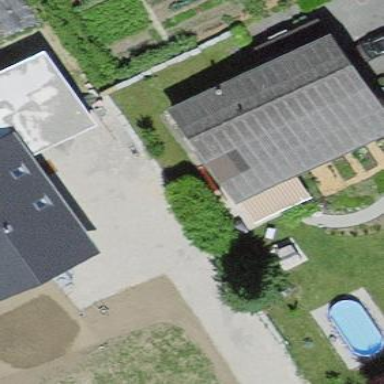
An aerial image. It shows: Residential building.